Platform: macOS
Application: Chrome
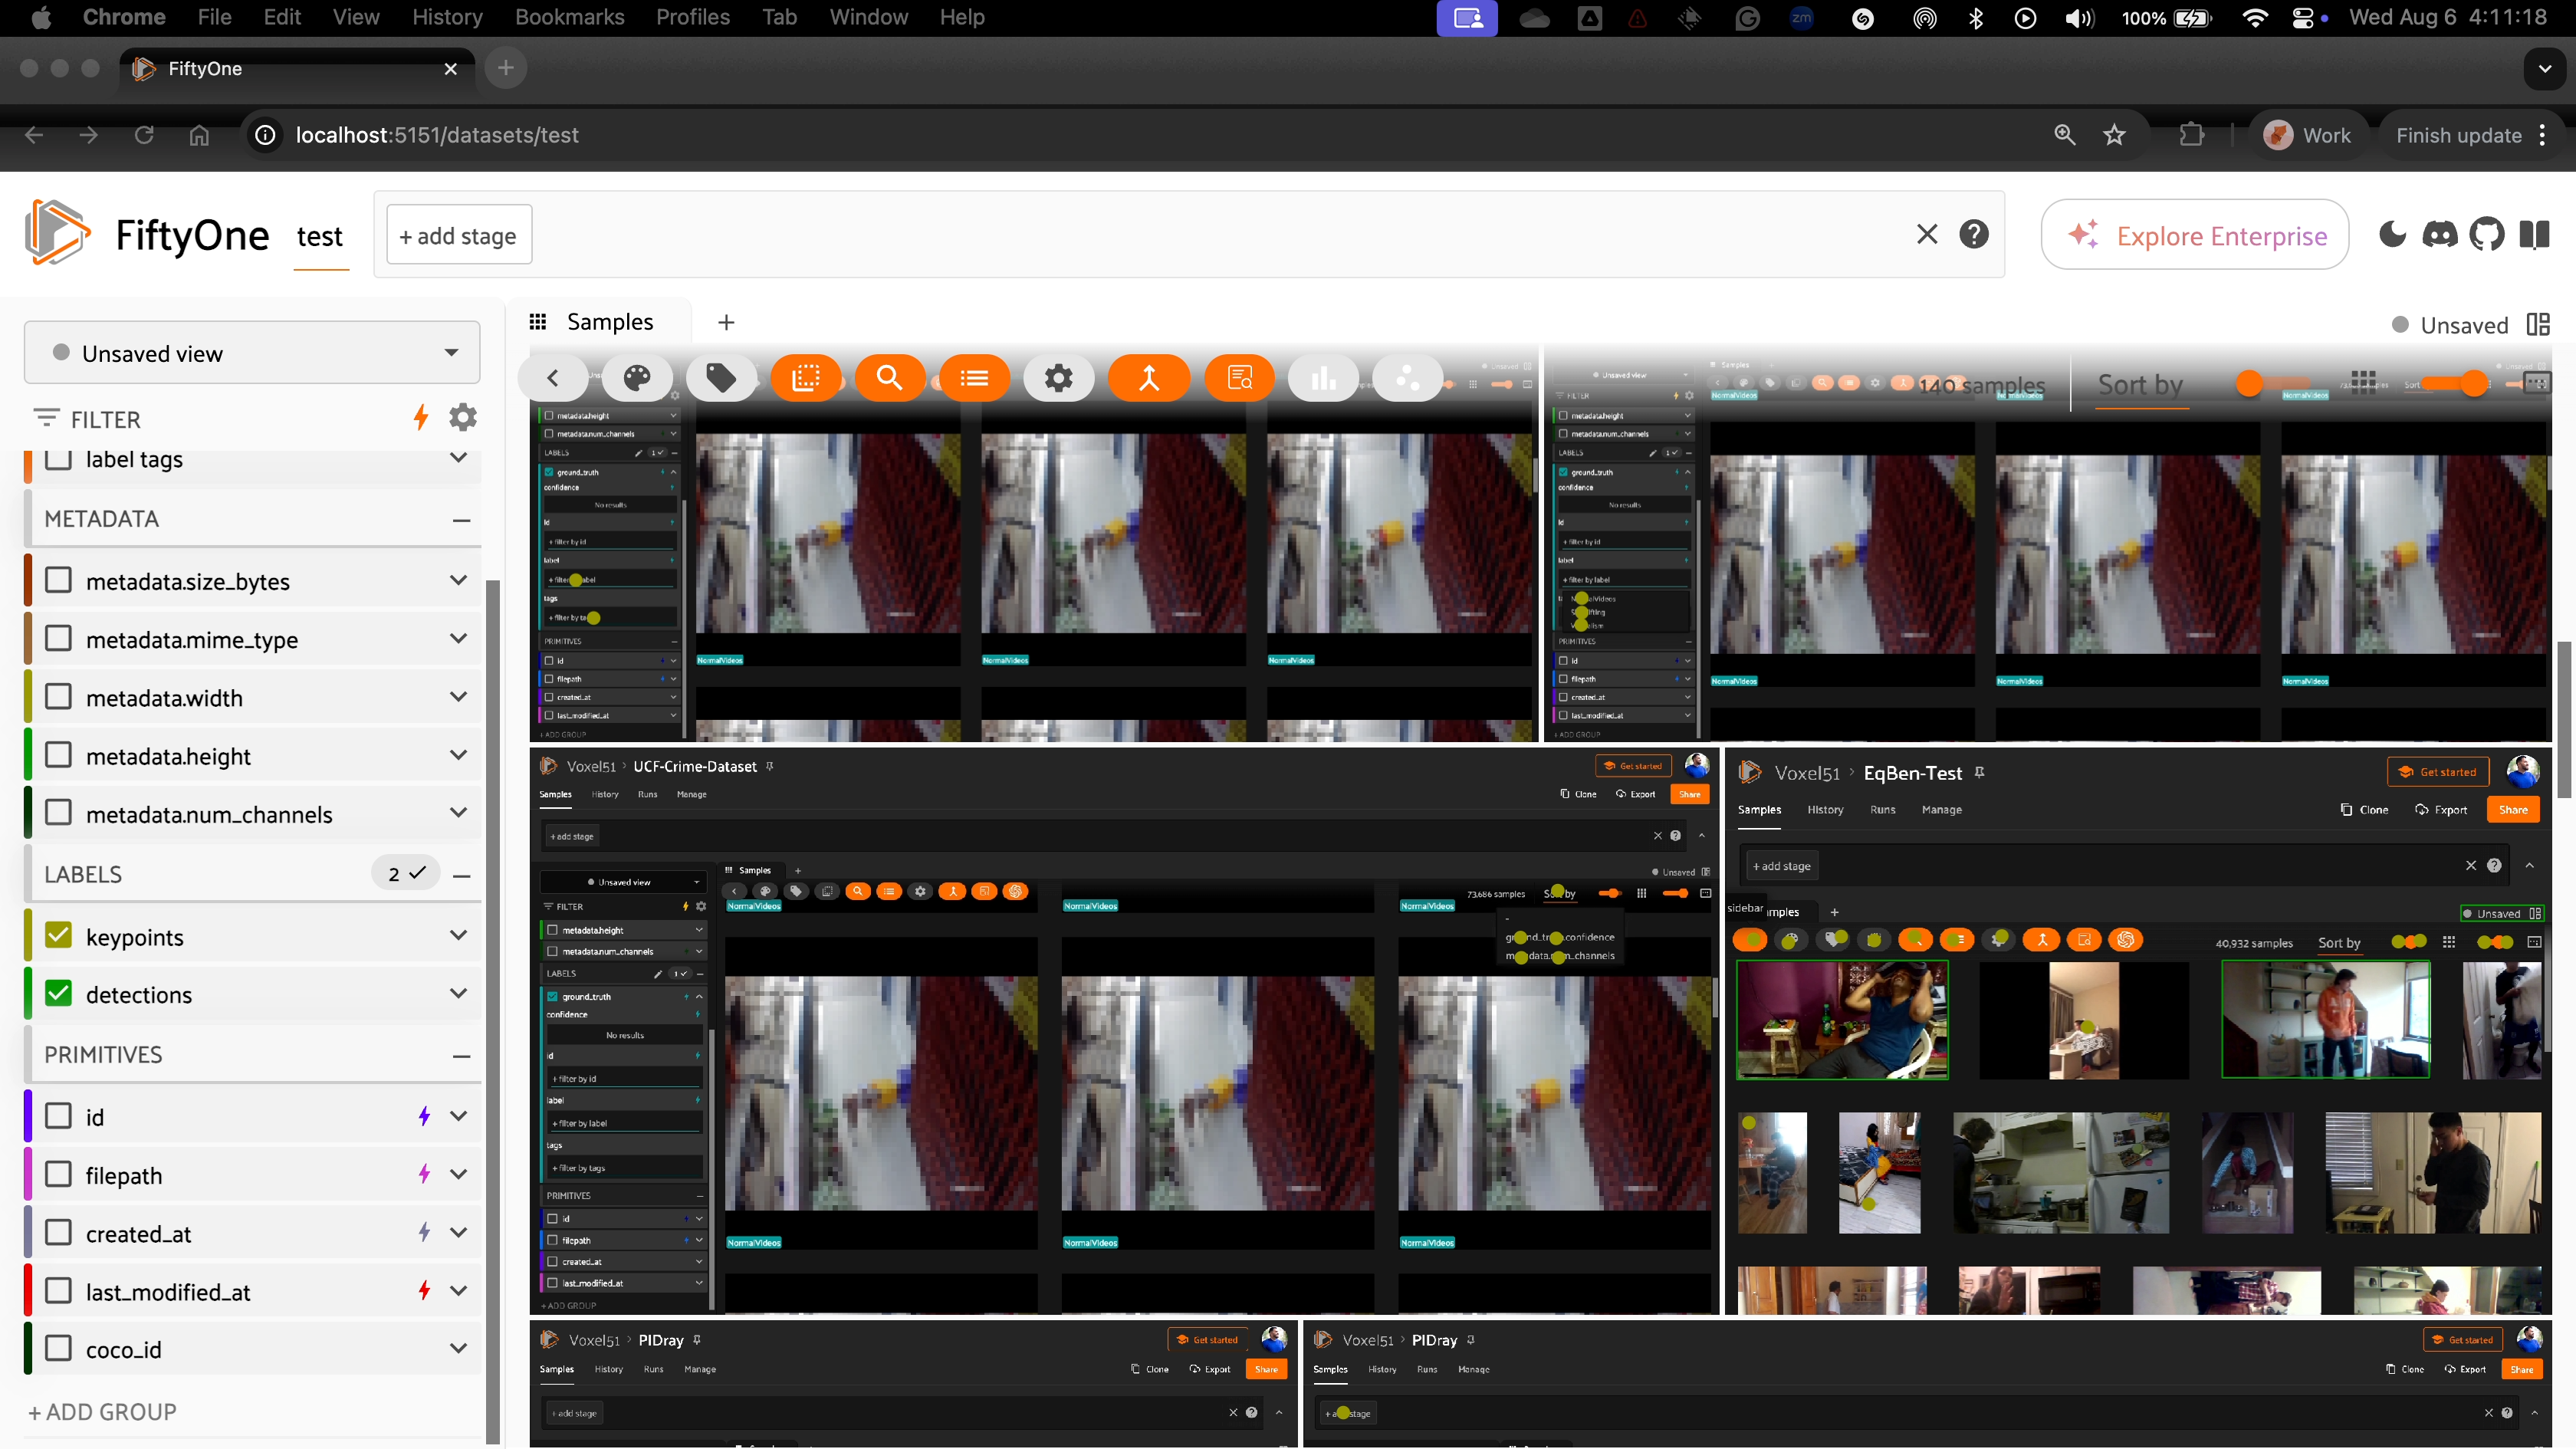
task_description: Show available filter options for the last_modified_at field in the primitives group
action_type: click
element_info: Icon
steps_since_start: 1